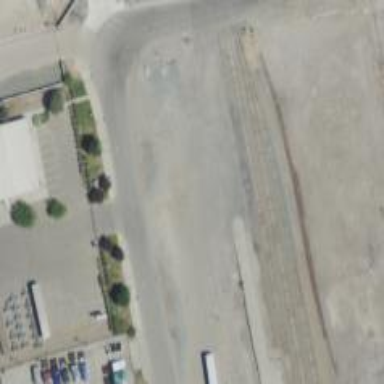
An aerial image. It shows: Rail spur service.